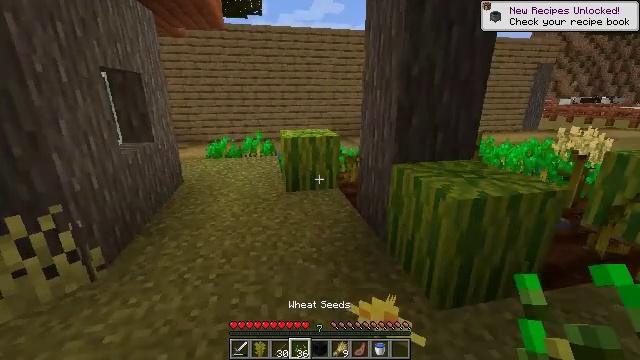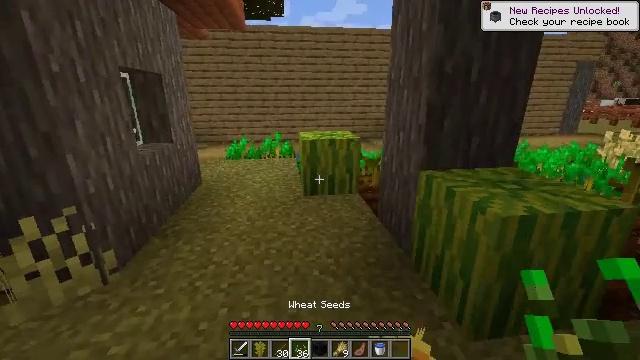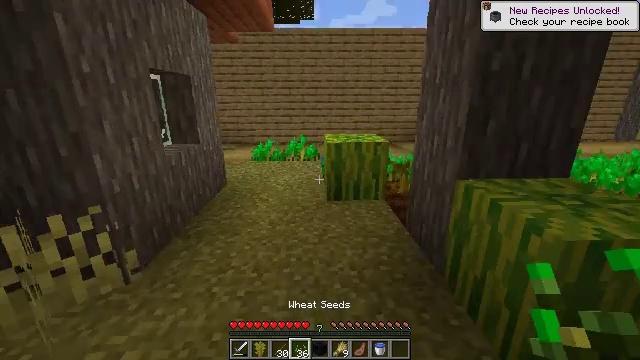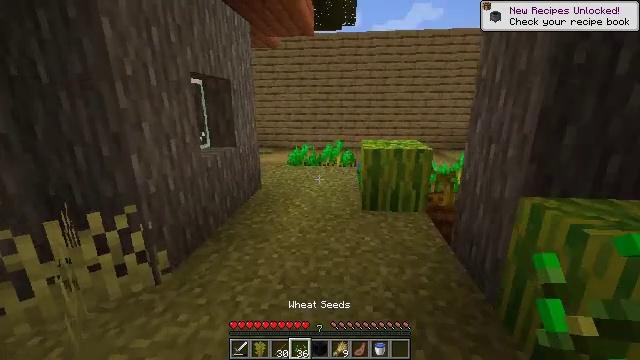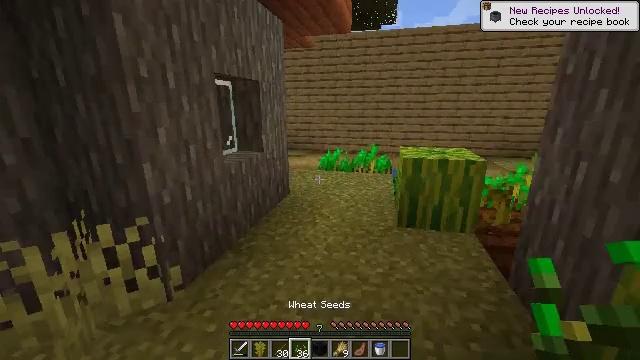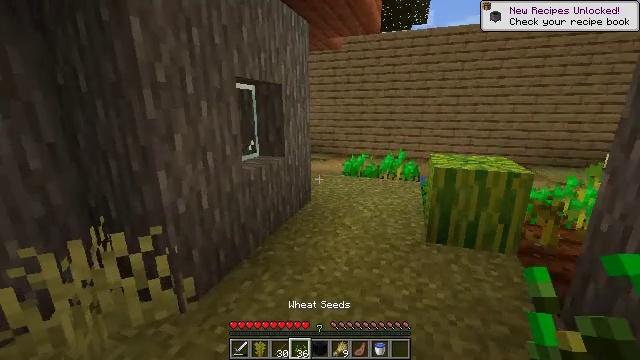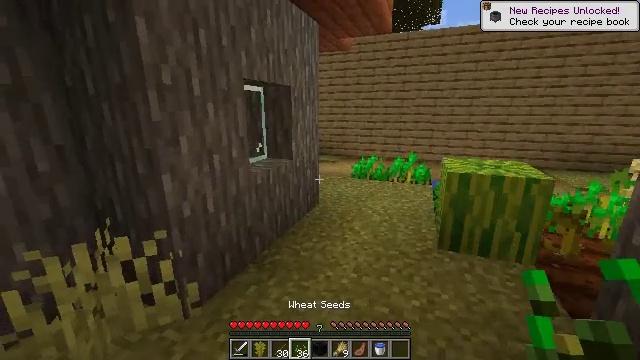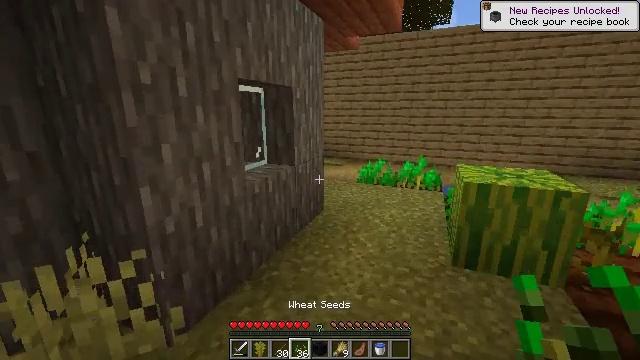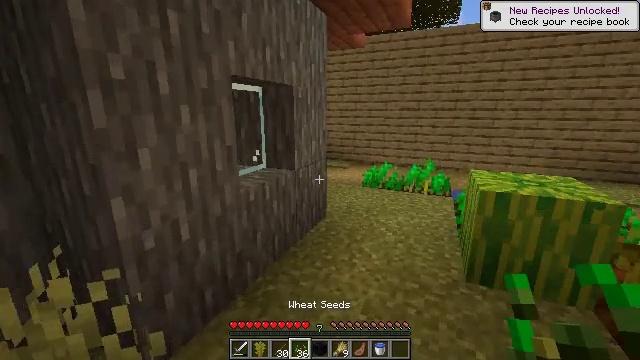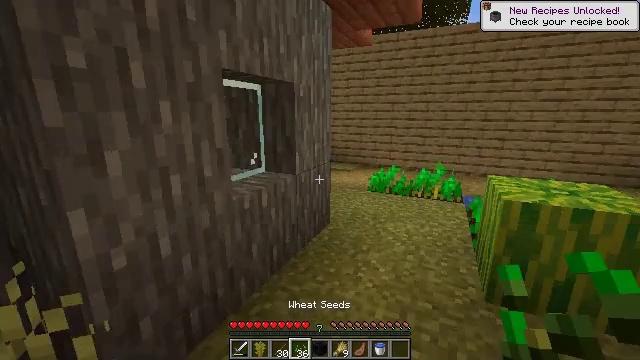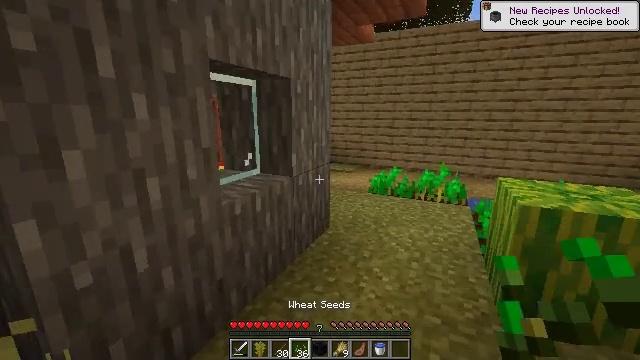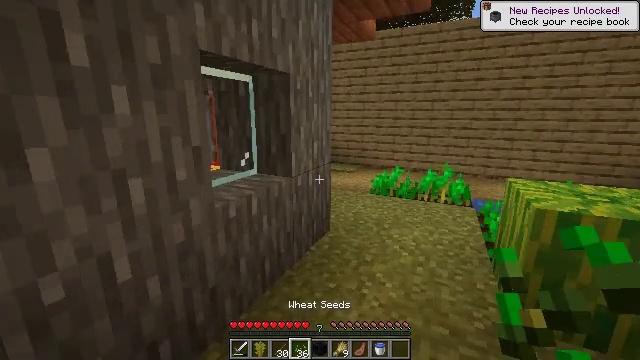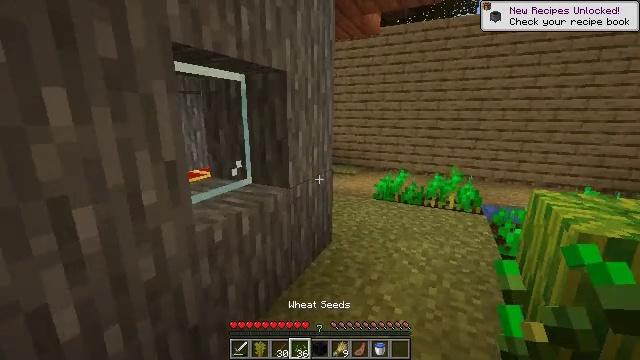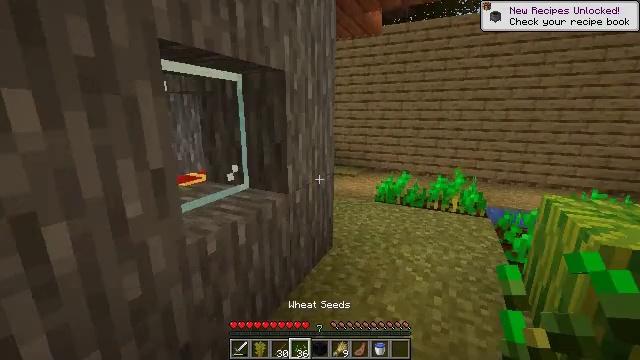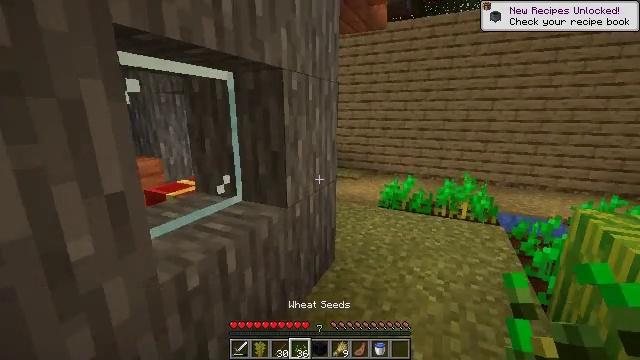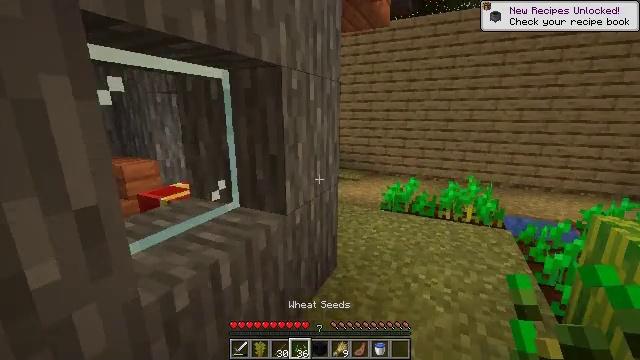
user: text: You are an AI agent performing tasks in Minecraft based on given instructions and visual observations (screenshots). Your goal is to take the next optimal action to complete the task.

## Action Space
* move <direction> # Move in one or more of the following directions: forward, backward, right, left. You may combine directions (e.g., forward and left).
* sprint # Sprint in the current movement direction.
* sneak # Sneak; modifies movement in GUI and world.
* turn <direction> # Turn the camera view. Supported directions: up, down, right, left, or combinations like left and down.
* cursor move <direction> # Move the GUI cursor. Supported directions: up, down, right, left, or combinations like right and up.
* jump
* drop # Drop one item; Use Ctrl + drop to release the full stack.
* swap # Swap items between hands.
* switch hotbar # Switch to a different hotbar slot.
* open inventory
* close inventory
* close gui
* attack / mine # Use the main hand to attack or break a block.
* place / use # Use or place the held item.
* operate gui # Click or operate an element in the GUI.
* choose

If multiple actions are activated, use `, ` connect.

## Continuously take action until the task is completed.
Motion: motion action
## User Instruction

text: Break and collect the fletching table.
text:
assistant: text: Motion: move forward, turn left
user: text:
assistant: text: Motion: move forward, turn left
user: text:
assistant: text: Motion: move forward, turn left and up
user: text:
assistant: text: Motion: move forward, turn left
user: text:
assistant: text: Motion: move forward, turn left
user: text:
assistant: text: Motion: move forward, turn left
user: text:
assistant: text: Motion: move forward, turn left
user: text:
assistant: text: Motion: move forward, turn left
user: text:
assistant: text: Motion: move forward, turn left
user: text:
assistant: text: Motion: move forward
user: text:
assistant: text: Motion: move forward
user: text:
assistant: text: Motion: move forward
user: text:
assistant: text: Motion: move forward
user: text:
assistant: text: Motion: move forward
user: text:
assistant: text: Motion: move forward
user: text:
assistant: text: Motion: move forward
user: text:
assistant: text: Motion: move forward
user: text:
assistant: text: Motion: move forward
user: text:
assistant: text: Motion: move forward
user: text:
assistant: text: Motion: move forward
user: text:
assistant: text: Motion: move forward
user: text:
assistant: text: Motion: move forward
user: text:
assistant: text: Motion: move forward
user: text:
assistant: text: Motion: move forward
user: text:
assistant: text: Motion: move forward
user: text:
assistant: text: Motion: move forward
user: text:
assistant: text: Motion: move forward, turn left
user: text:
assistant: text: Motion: move forward, turn left and up
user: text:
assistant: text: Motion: move forward, turn left
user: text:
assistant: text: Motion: move forward, turn left and up